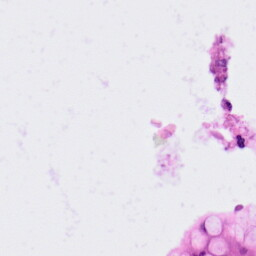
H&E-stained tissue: Colon